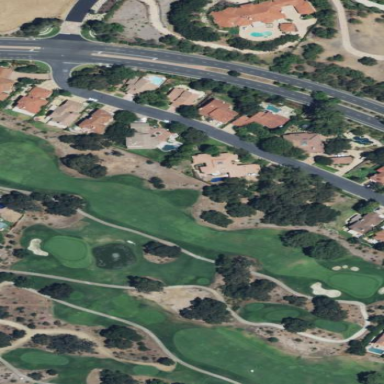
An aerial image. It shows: Grassy area designated as golf fairway.